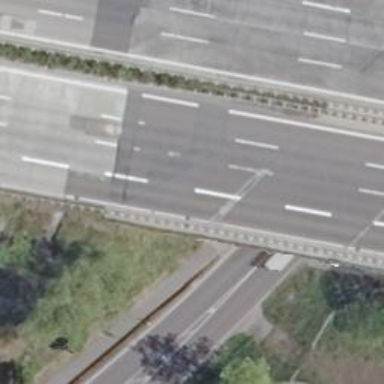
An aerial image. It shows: Concrete motorway.